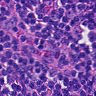
Metastatic tissue present: no